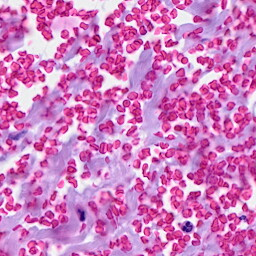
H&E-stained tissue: Breast